Question: I need to get(retrieve) updated cell value in controller. (MVC)
So I tried this,
'''
var modified = this.getItemGrid().getStore().getUpdatedRecords();
console.log(modified); // return [] empty array
var modified = this.getItemList_Store().getUpdatedRecords();
console.log(modified); // return [] empty array
'''
but always it returns empty array even I updated some cell value.
anybody know what I am doing wrong?
Here is my part of view code,
'''
Ext.define("App.view.orders.ItemList_view", {
extend: "Ext.grid.Panel",
alias: "widget.itemList_view",
plugins: [
Ext.create('Ext.grid.plugin.CellEditing', {
clicksToEdit: 1
})
],
initComponent: function () {
this.store = "ItemList_store";
this.columns = [
{
xtype: 'checkcolumn', text: "Ship", width: 50, dataIndex: "DR"
},
{ header: "test", width: 100, dataIndex: "test",
editor: {
xtype : 'textfield'
}
}
];
this.selModel = Ext.create("Ext.selection.CheckboxModel");
//this.selModel = Ext.create("Ext.selection.CellModel"); // It does not works either.
this.callParent(arguments);
},
.
.
.
'''
Thank you!
[EDIT]
Thank you very much for your answer! I have some more question about editor grid.
Its much different from Ext3. so I'm very confusing now :(
the event fired once the grid cell be changed.
but I want collect edited grid record once I click the 'Update edited cell' button, and I want to update all together at the once.
In Ext3, I did like this,
'''
(button) click : function(){
var modified = mygridStore.getModifiedRecords();
var recordsToSend = [];
Ext.each(modified, function(record){
recordsToSend.push(record.data);
});
var grid = Ext.getCmp('grid');
grid.el.mask('Updating','x-mask-loading');
grid.stopEditing();
recordsToSend = Ext.encode(recordsToSend);
Ext.Ajax.request({
url : '/test/test',
params : {
data : recordsToSend
},
success : function(response){
grid.el.unmask();
alert(response.responseText);
mygridStore.commitChanges();
},
failure : function(response){
mygridStore.rejectChanges();
}
});
}
'''
How can I change the code for Extjs4 ?
I tried this, but I does not work for checkcolumn (of cause I tested after change checkbox)
'''
// grid coumn
{
xtype: 'checkcolumn', header: "My Check Column", width: 50, dataIndex: "CH"
}
'''
-
'''
// in control
'myGrid': {
validateedit: function (plugin, edit) {
console.log(edit);
},
checkchange: function (plugin, edit) {
console.log(edit);
console.log(edit.value);
}
}
'''

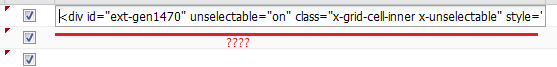
Answer: The editors (cell editors or row editors) do not commit their values to the store until you complete the edit - which means pressing 'ENTER' or blurring the active cell editor by clicking elsewhere on the page, or clicking the save button on the row editor form .
If your purpose for reading the updated value in your editor is to perform some kind of validation I would suggest simply listening to the 'validateedit' event in your grid's controller, as described <URL>.
The second argument that this event passes to your handler contains a lot of data about the edit that you can then perform validation with. If the edit doesn't pass your validation you can return 'false' from your handler and the value in the celleditor will revert to it's original value. The 'validateedit' event gets fired from the editor grid itself so you would add an event handler in your controller for it like this:
'''
Ext.define('MyApp.controller.MyController', {
init: function() {
this.control({
'mygridpanel': {
validateedit: function(plugin, edit) {
// silly validation function
if (edit.value != 'A Valid Value') {
return false;
}
},
},
});
},
});
'''
But you should check out the link above to see all the different objects available in that second argument I named 'edit'.
The 'validateedit' event is fired right before the record is committed into the store - after the user has already clicked 'ENTER' or blurred the editor, i.e., while the editor is closing.
If you are trying to get the celleditor's value it starts to close, for some reason other than validation for example, you could get the active celleditor's value like this:
'''
// myGrid is a reference to your Ext.grid.Panel instance
if (myGrid.editingPlugin.editing) {
var value = myGrid.editingPlugin.getActiveEditor().field.value
console.log('value: ' + value);
}
'''
If there is no active editor then 'myGrid.editingPlugin.getActiveEditor().field' would throw an error, that's why I wrapped a conditional around it.
One other point I should make, for validation in editor grids, I found that it is easiest to just put a 'validator' config in the grid column's 'editor' definition. That will give you all the handy validation CSS while the user is setting the field's value and alert him if there is a problem with the value before he tries to save it.
To get an idea of what I mean, try entering letters in the date column of <URL>. Mouse over the editor cell and you will get the error message.
It seems I misunderstood you original question, I'll break down my answers to your questions above though,
Once you have completed an edit (clicked 'ENTER' or ), your call to 'mygridStore.getModifiedRecords()' should be working fine because the record will have been committed to the store. I see that it was not working, I will cover that in a moment.
I should point out that ExtJS4 has a 'store.sync()' method as covered <URL>.
Instead of extracting the modified records from the store, encoding them, manually doing an ajax request to save them to the server and then manually committing them you can call this 'sync' method and it will take care of all of these actions for you.
If you have different URLs to handle the different create, read, update, destroy operations fired off by your store's 'load' and 'sync' methods, you can use the store's proxy 'api' config to map your URLs to these operations as covered <URL>.
There could be many different ways to go about doing this on the server side, the way I usually do it is to have one SQL stored procedure for GET requests and one for POST requests for any given store. I include the store name as an extra param and then my server side controller runs the appropriate stored procedure based on whether it is a GET or a POST request.
Cell editing doesn't support 'checkcolumn' edits. You have to make a different handler to listen to changes on that, something like this:
'''
checkchange: function (column, rowIndex, checked) {
var record = store.getAt(rowIndex),
state = checked ? 'checked' : 'unchecked'
console.log('The record:');
console.log(record)
console.log('Column: ' + column.dataIndex);
console.log('was just ' + state)
}
'''
Your call to 'mygridStore.getModifiedRecords()' should be able to pick up the check changes also however, they get committed to the grid's store right away after being checked. 'store.sync()' would also pick up changes to checkcolumn.
I can't completely tell what is causing that problem but it may be something strange going on with your 'validateedit' event, your handler should be returning true or false.
As I said earlier, I misunderstood the reason you originally asked this question. I thought you were trying to do some kind of validation an edit was in progress. Now I understand that you are trying to get all of the modified records from the store after all the editing is completed in order to save them to the database, I was thrown off because in ExtJS 4 a store is usually saved to the database with the 'sync' method as I mentioned.
In other words, you don't need the 'validateedit' event or 'checkchange' event to get a list of modified records.
The actual problem you are having might be trouble with the store's getter methods ('getModifiedRecords', 'getUpdatedRecords') in some 4.07 versions, take a look at <URL>.
So with all that said, the best advice I can give you is 1) try out the stores 'sync' method for saving modified data to the database and 2) upgrade to ExtJS 4.1, there were of bugs that were straightened out between 4.07 and 4.1 which you should be able to take advantage of, I cut out about 75% of the overrides I was using to make things work when I switched over to 4.1.